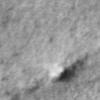
Label: no_change